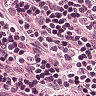
Metastatic tissue present: no